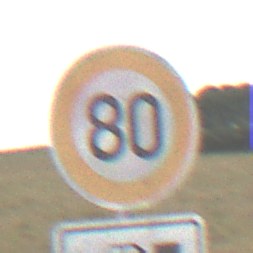
Verkehrszeichen: Geschwindigkeit80
Zusatzzeichen unten: MehrspurigeFahrzeuge4
Umgebung: Outdoor, Nature
Tageszeit: Midday
Wetter: PartlyCloudy
Licht: Natural
Jahreszeit: NotSpecified
Kontrast: MediumContrast